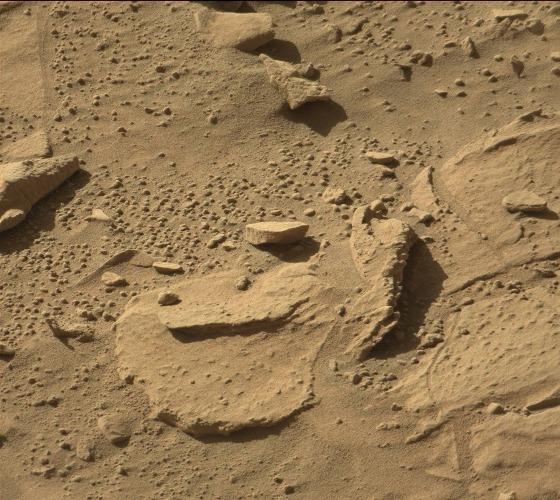
Terrain classes present: Bedrock, Gravel / Sand / Soil, Rock, Shadow